Question: I want to add 2 bars in the bottom area of a page (a normal bar with buttons and another bar with the current navigation path).
I used SplitApp but I forgot the current location when I navigated the menu on the left.

I want another bar over the black bar but I can't add 2 bars in the footer.
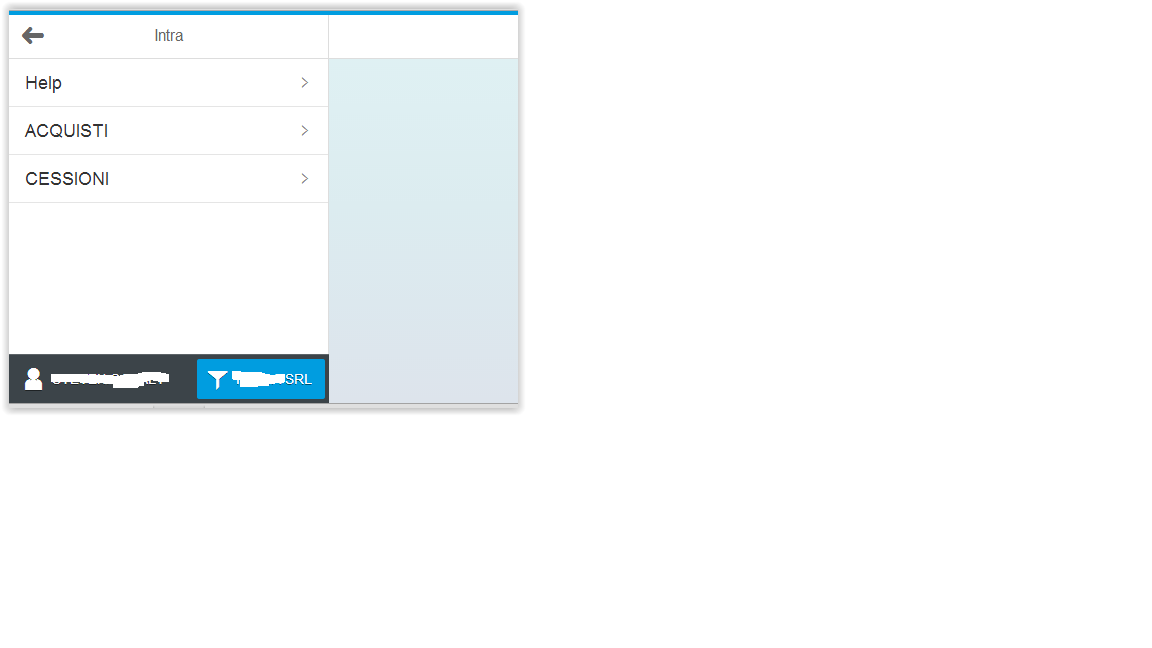
Answer: There is no way to add two bars to the footer. <URL>
The setFooter method of sap.m.Page only accepts sap.m.IBar as parameter.
There are APIs of sap.m.Bar. You can define Controls in left and right position to meet your requirements.
'''
Aggregations
contentLeft : sap.ui.core.Control[]
contentMiddle : sap.ui.core.Control[]
contentRight : sap.ui.core.Control[]
'''